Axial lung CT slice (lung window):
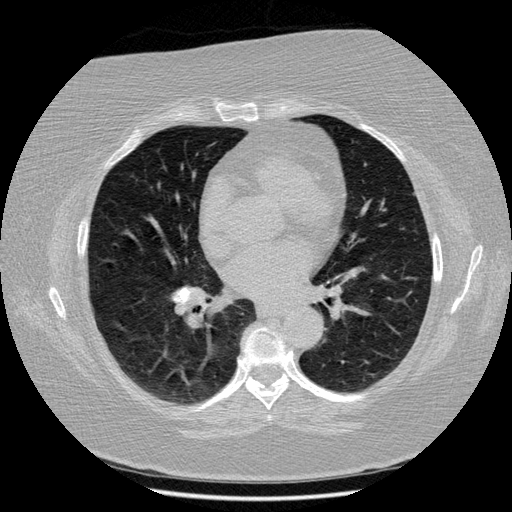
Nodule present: no